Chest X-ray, PA view. Patient: 73 years old, sex F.
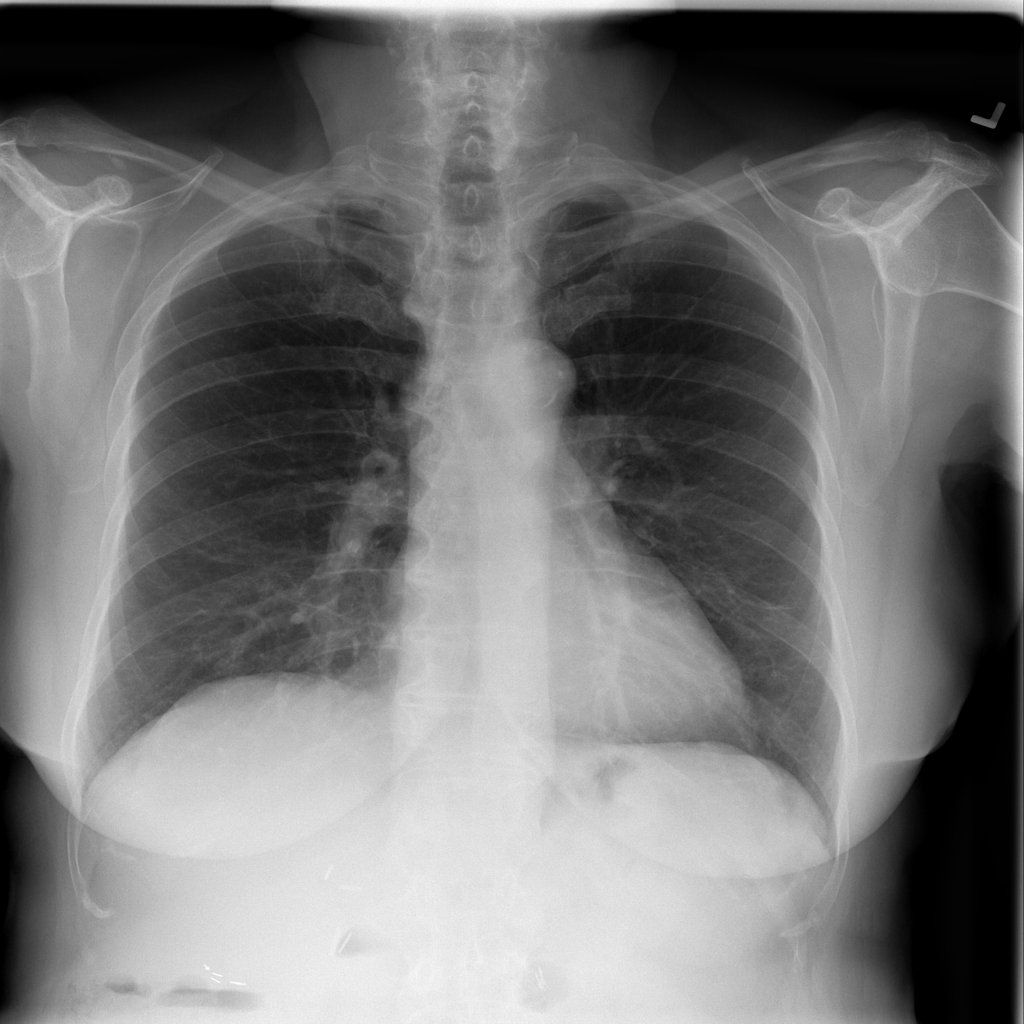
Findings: No Finding